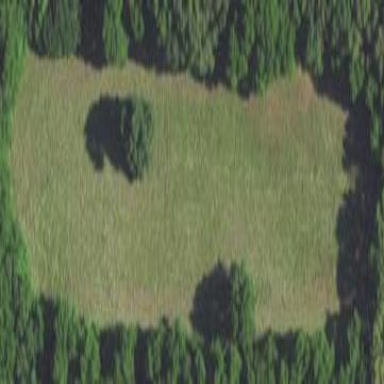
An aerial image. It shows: Wildlife opening in meadow.